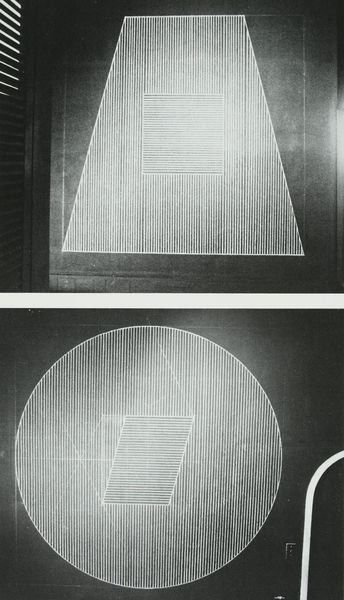
Titel: Installation Galerie Watari, Tokio, Japan - Trapezoid and circle on black wall
Künstler: Sol Lewitt
Schlagwörter: schatten, weiß, dreieck, grau, licht, schwarz, zylinder, kontrast, kreis, rund, klar, fotos, bogen, zwei, linien, foto, fotografie, form, schraffur, klappe, sol, geometrie, lewitt, quadrat, viereck, installation, parallelen, trapez, augentäuschung, parallelogramm, lamellen, parallelogram